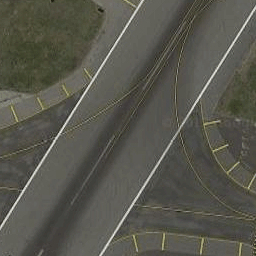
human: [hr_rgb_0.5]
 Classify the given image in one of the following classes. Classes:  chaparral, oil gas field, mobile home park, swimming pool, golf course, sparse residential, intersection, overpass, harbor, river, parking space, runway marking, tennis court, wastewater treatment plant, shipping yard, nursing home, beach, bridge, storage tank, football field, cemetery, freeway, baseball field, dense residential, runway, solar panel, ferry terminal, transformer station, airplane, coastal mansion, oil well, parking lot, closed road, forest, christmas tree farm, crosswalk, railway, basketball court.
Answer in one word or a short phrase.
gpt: runway